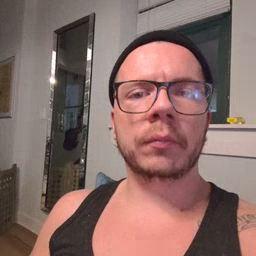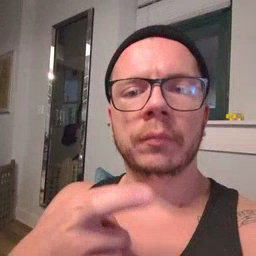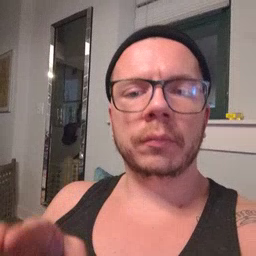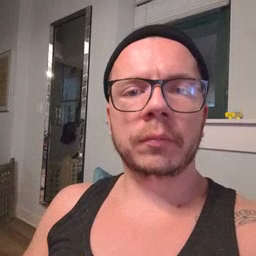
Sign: room